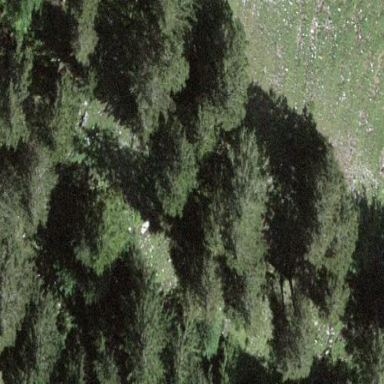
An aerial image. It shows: Forest area.